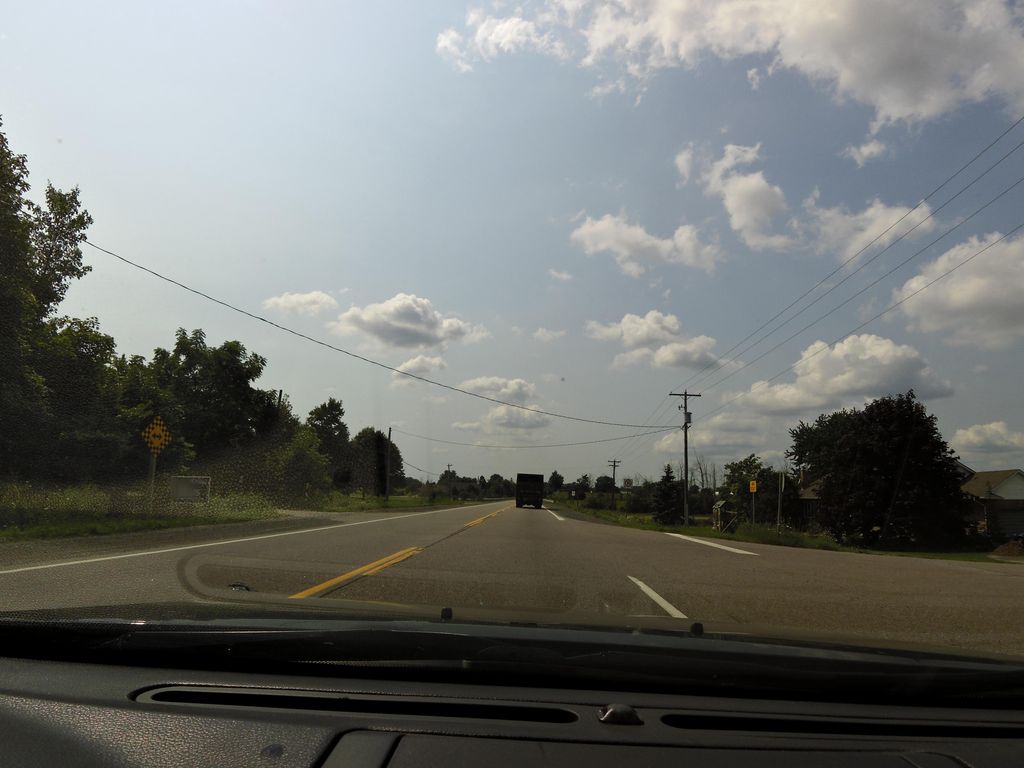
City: hamilton